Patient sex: M
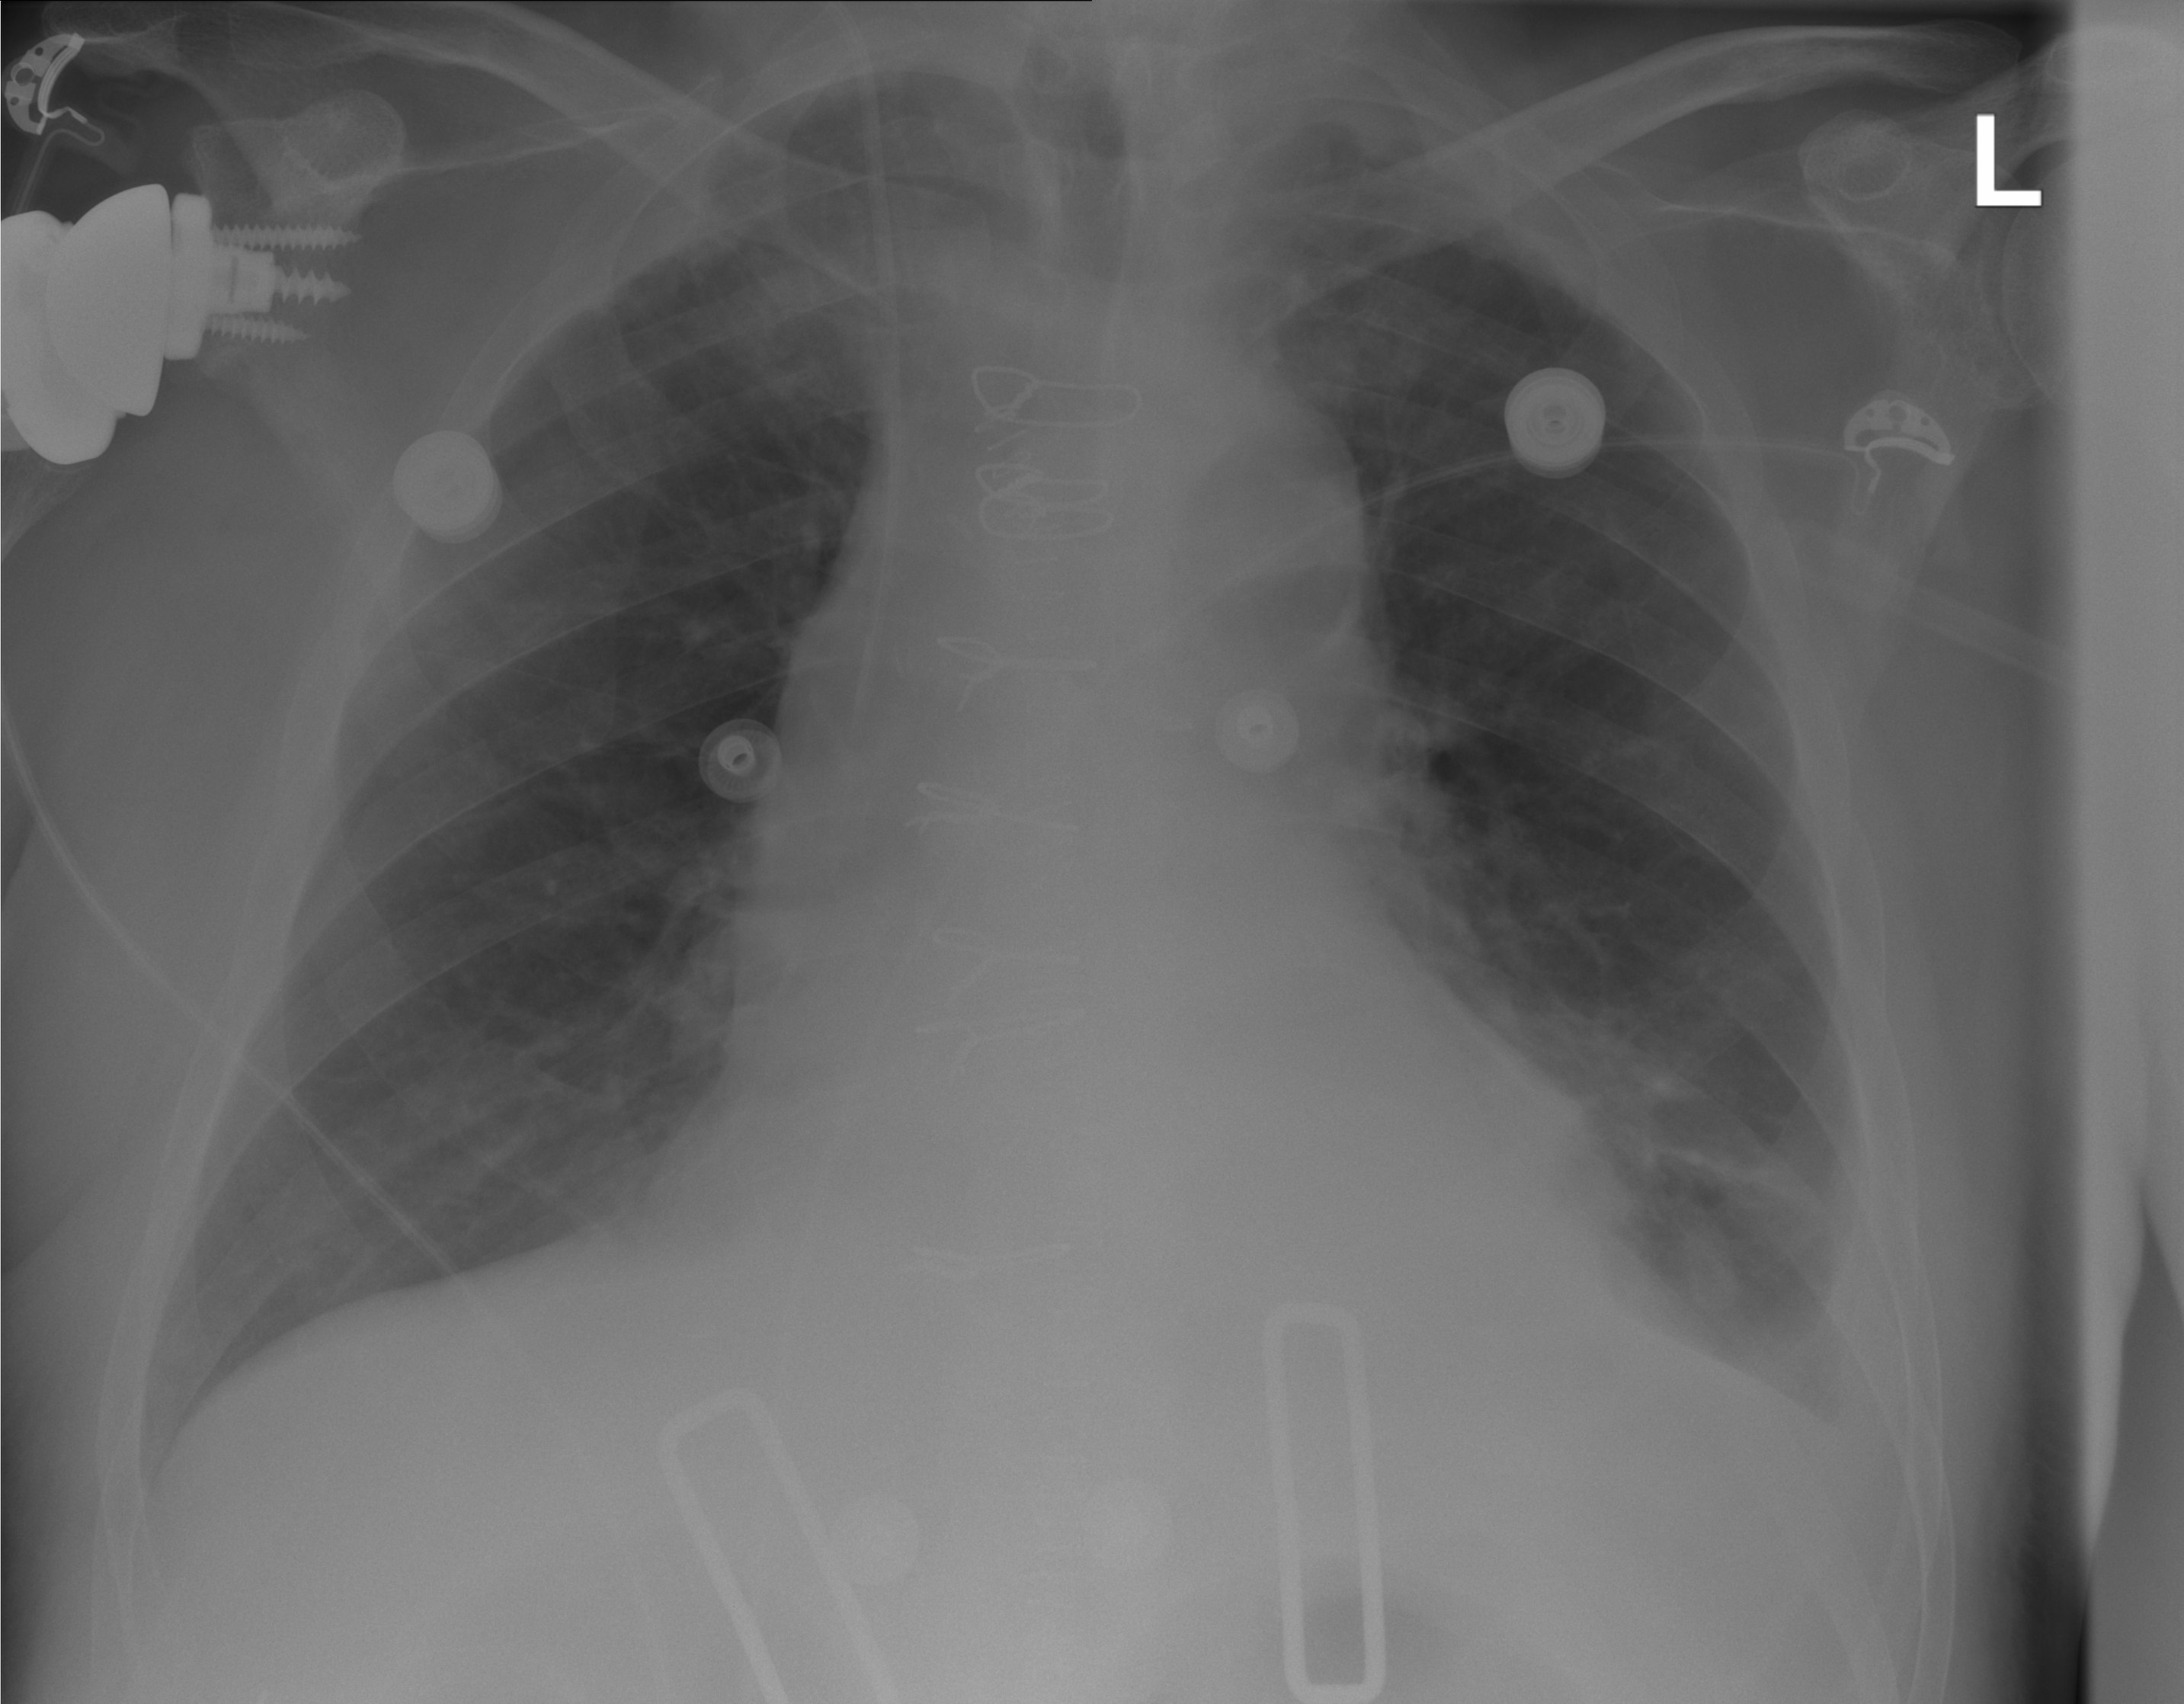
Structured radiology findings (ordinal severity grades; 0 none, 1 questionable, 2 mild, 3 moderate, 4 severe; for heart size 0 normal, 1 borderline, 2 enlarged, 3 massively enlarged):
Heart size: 0
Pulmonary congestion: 0
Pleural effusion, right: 0
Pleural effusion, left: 1
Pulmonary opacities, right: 0
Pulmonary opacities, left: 0
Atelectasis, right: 0
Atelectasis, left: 2